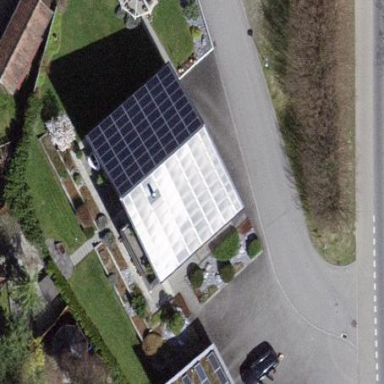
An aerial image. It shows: Solar photovoltaic panel generator.